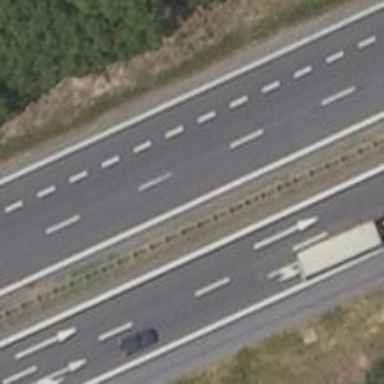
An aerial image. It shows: Asphalt road designated as trunk highway.